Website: ulta-beauty
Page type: payment
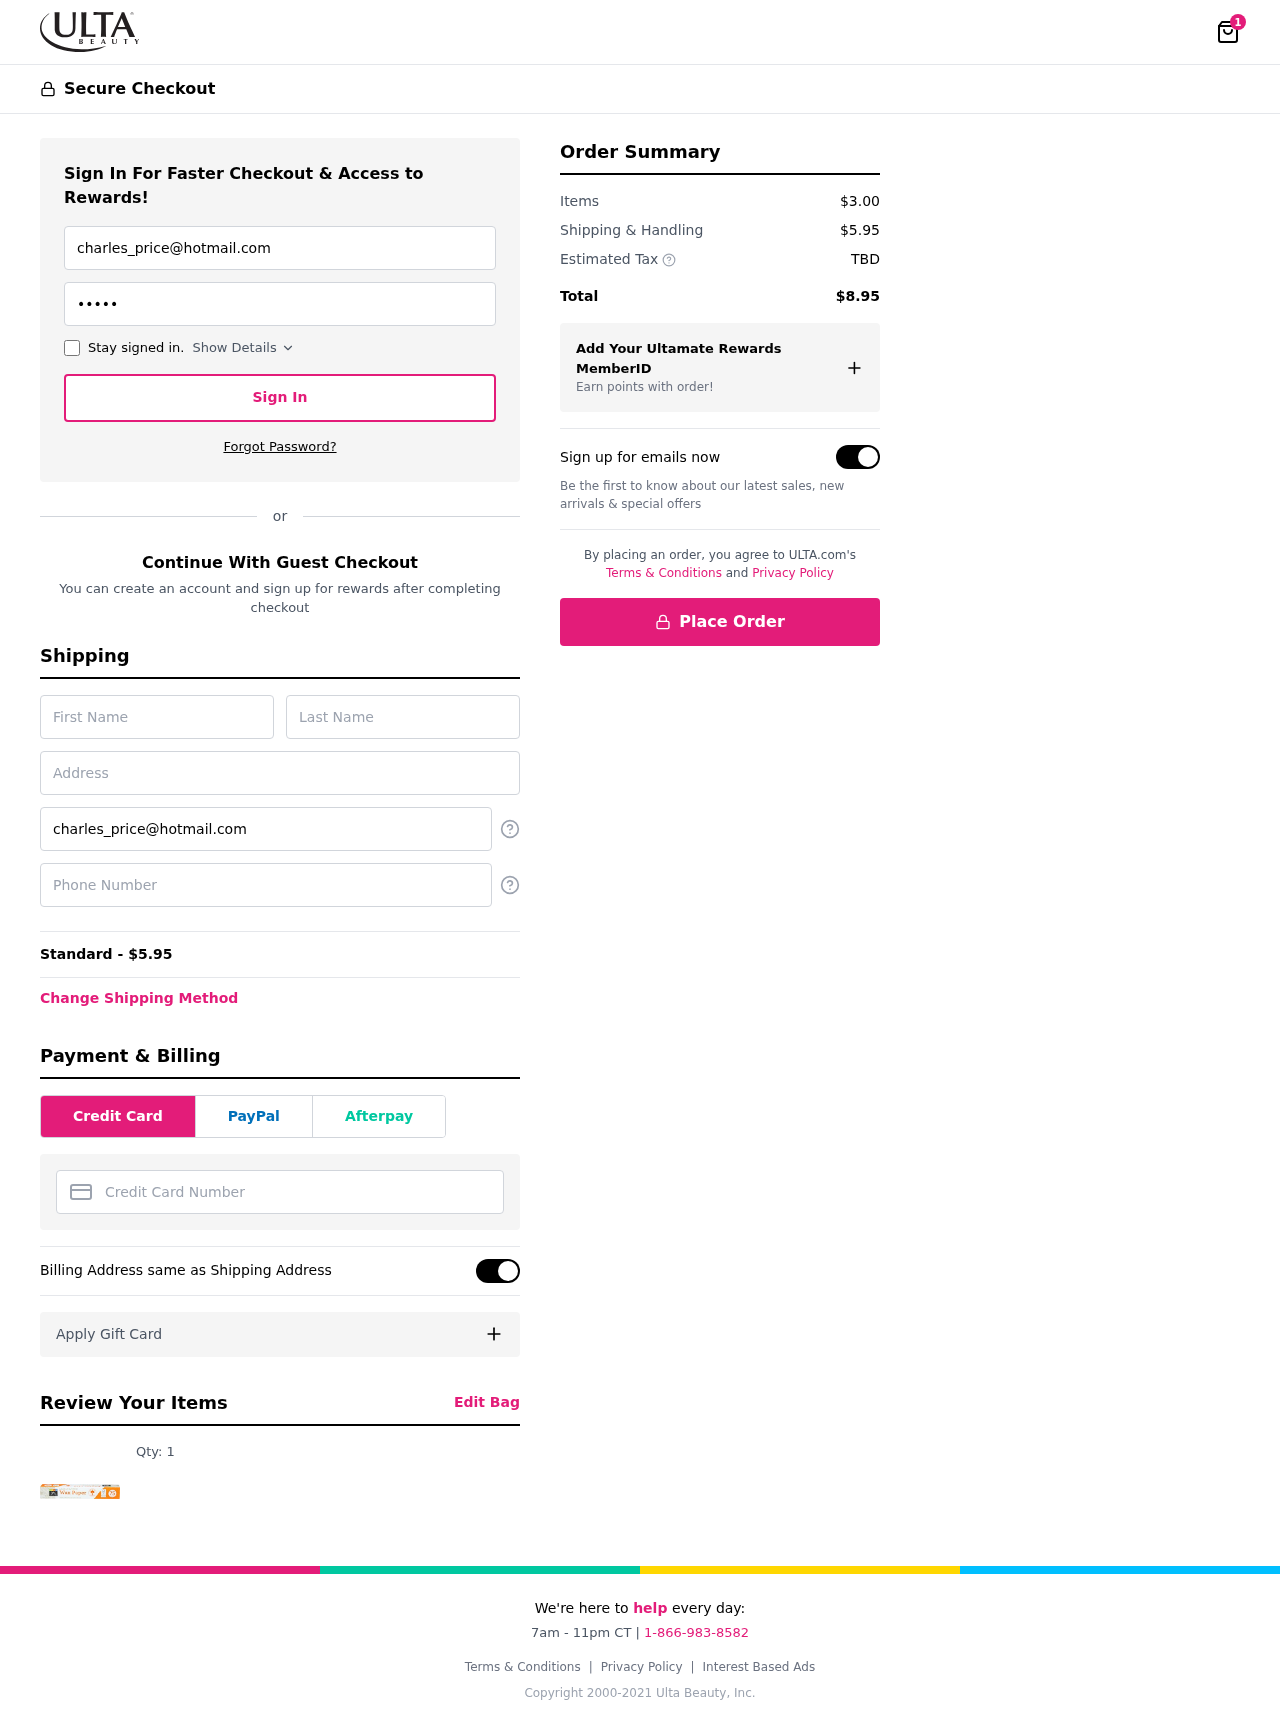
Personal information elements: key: PII_CARD_NUMBER
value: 2222 5105 9444 6540
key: PII_EMAIL
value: charles_price@hotmail.com
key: PII_FIRSTNAME
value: Charles
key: PII_LASTNAME
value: Price
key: PII_PHONE
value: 4953436512
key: PII_STREET
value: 504 Kelly Extensions
Product elements: key: PRODUCT1_QUANTITY
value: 1
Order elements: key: ORDER_NUM_ITEMS
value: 1
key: ORDER_SHIPPING_COST
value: $5.95
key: ORDER_SHIPPING_COST
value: Standard - $5.95
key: ORDER_SUBTOTAL
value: $3.00
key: ORDER_TAX
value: TBD
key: ORDER_TOTAL
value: $8.95